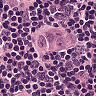
Metastatic tissue present: yes